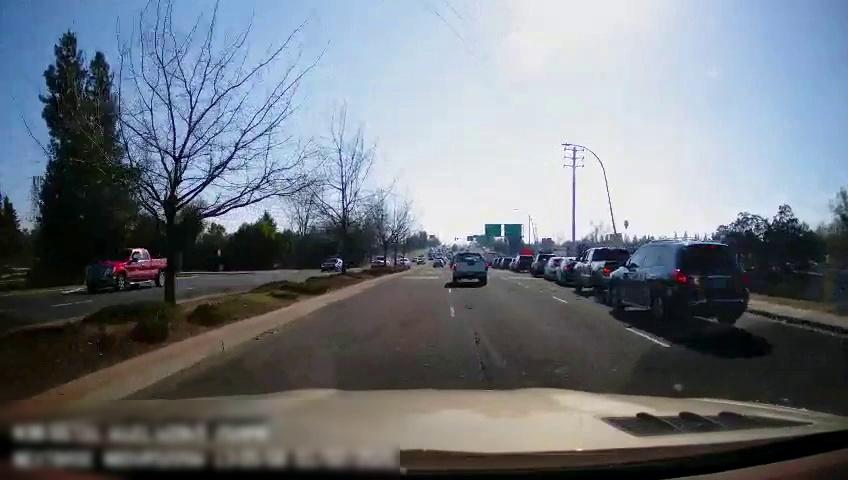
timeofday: Day
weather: Sunny
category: Drivable Space
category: Drivable Space
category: Vehicles | Car
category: Vehicles | Truck
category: Vehicles | Truck
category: Vehicles | Car
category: Vehicles | Truck
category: Vehicles | Van
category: Vehicles | SUV
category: Vehicles | Car
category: Vehicles | Truck
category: Vehicles | Car
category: Vehicles | SUV
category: Vehicles | SUV
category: Vehicles | SUV
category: Vehicles | Car
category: Vehicles | SUV
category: Lanes | Current Lane
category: Lanes | Alternate Lane
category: Lanes | Opposite Lane
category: Traffic | Signs
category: Traffic | Signs